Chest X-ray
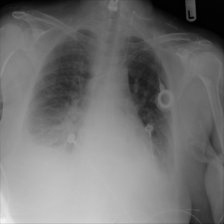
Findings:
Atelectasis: negative
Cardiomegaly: negative
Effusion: negative
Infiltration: positive
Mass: negative
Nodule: negative
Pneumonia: negative
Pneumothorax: negative
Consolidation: negative
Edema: negative
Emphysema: negative
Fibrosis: negative
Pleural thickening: negative
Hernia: negative